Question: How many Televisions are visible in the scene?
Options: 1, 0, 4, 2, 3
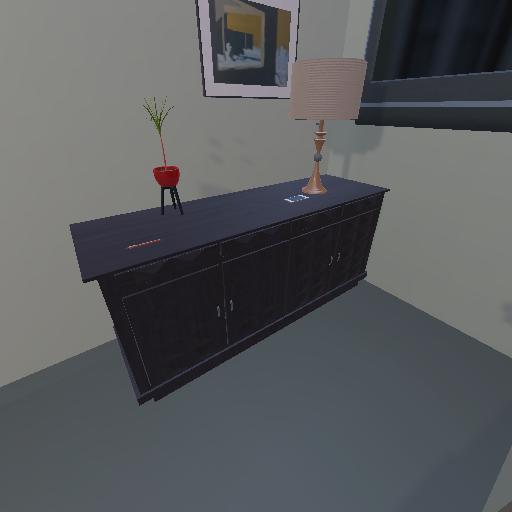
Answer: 1